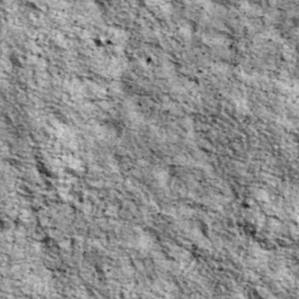
Label: non_frost